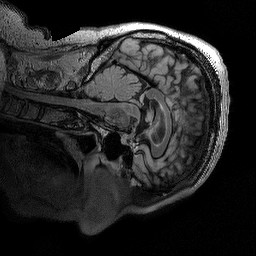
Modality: T2w
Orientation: sagittal
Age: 56
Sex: male
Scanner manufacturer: siemens
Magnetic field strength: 3 T
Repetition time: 5 s
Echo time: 0.386 s